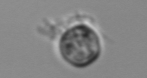
Label: Ciliophora